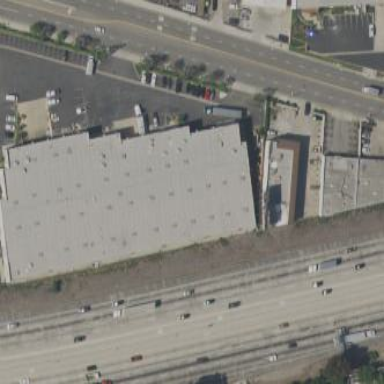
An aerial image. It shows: Warehouse building.